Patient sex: M
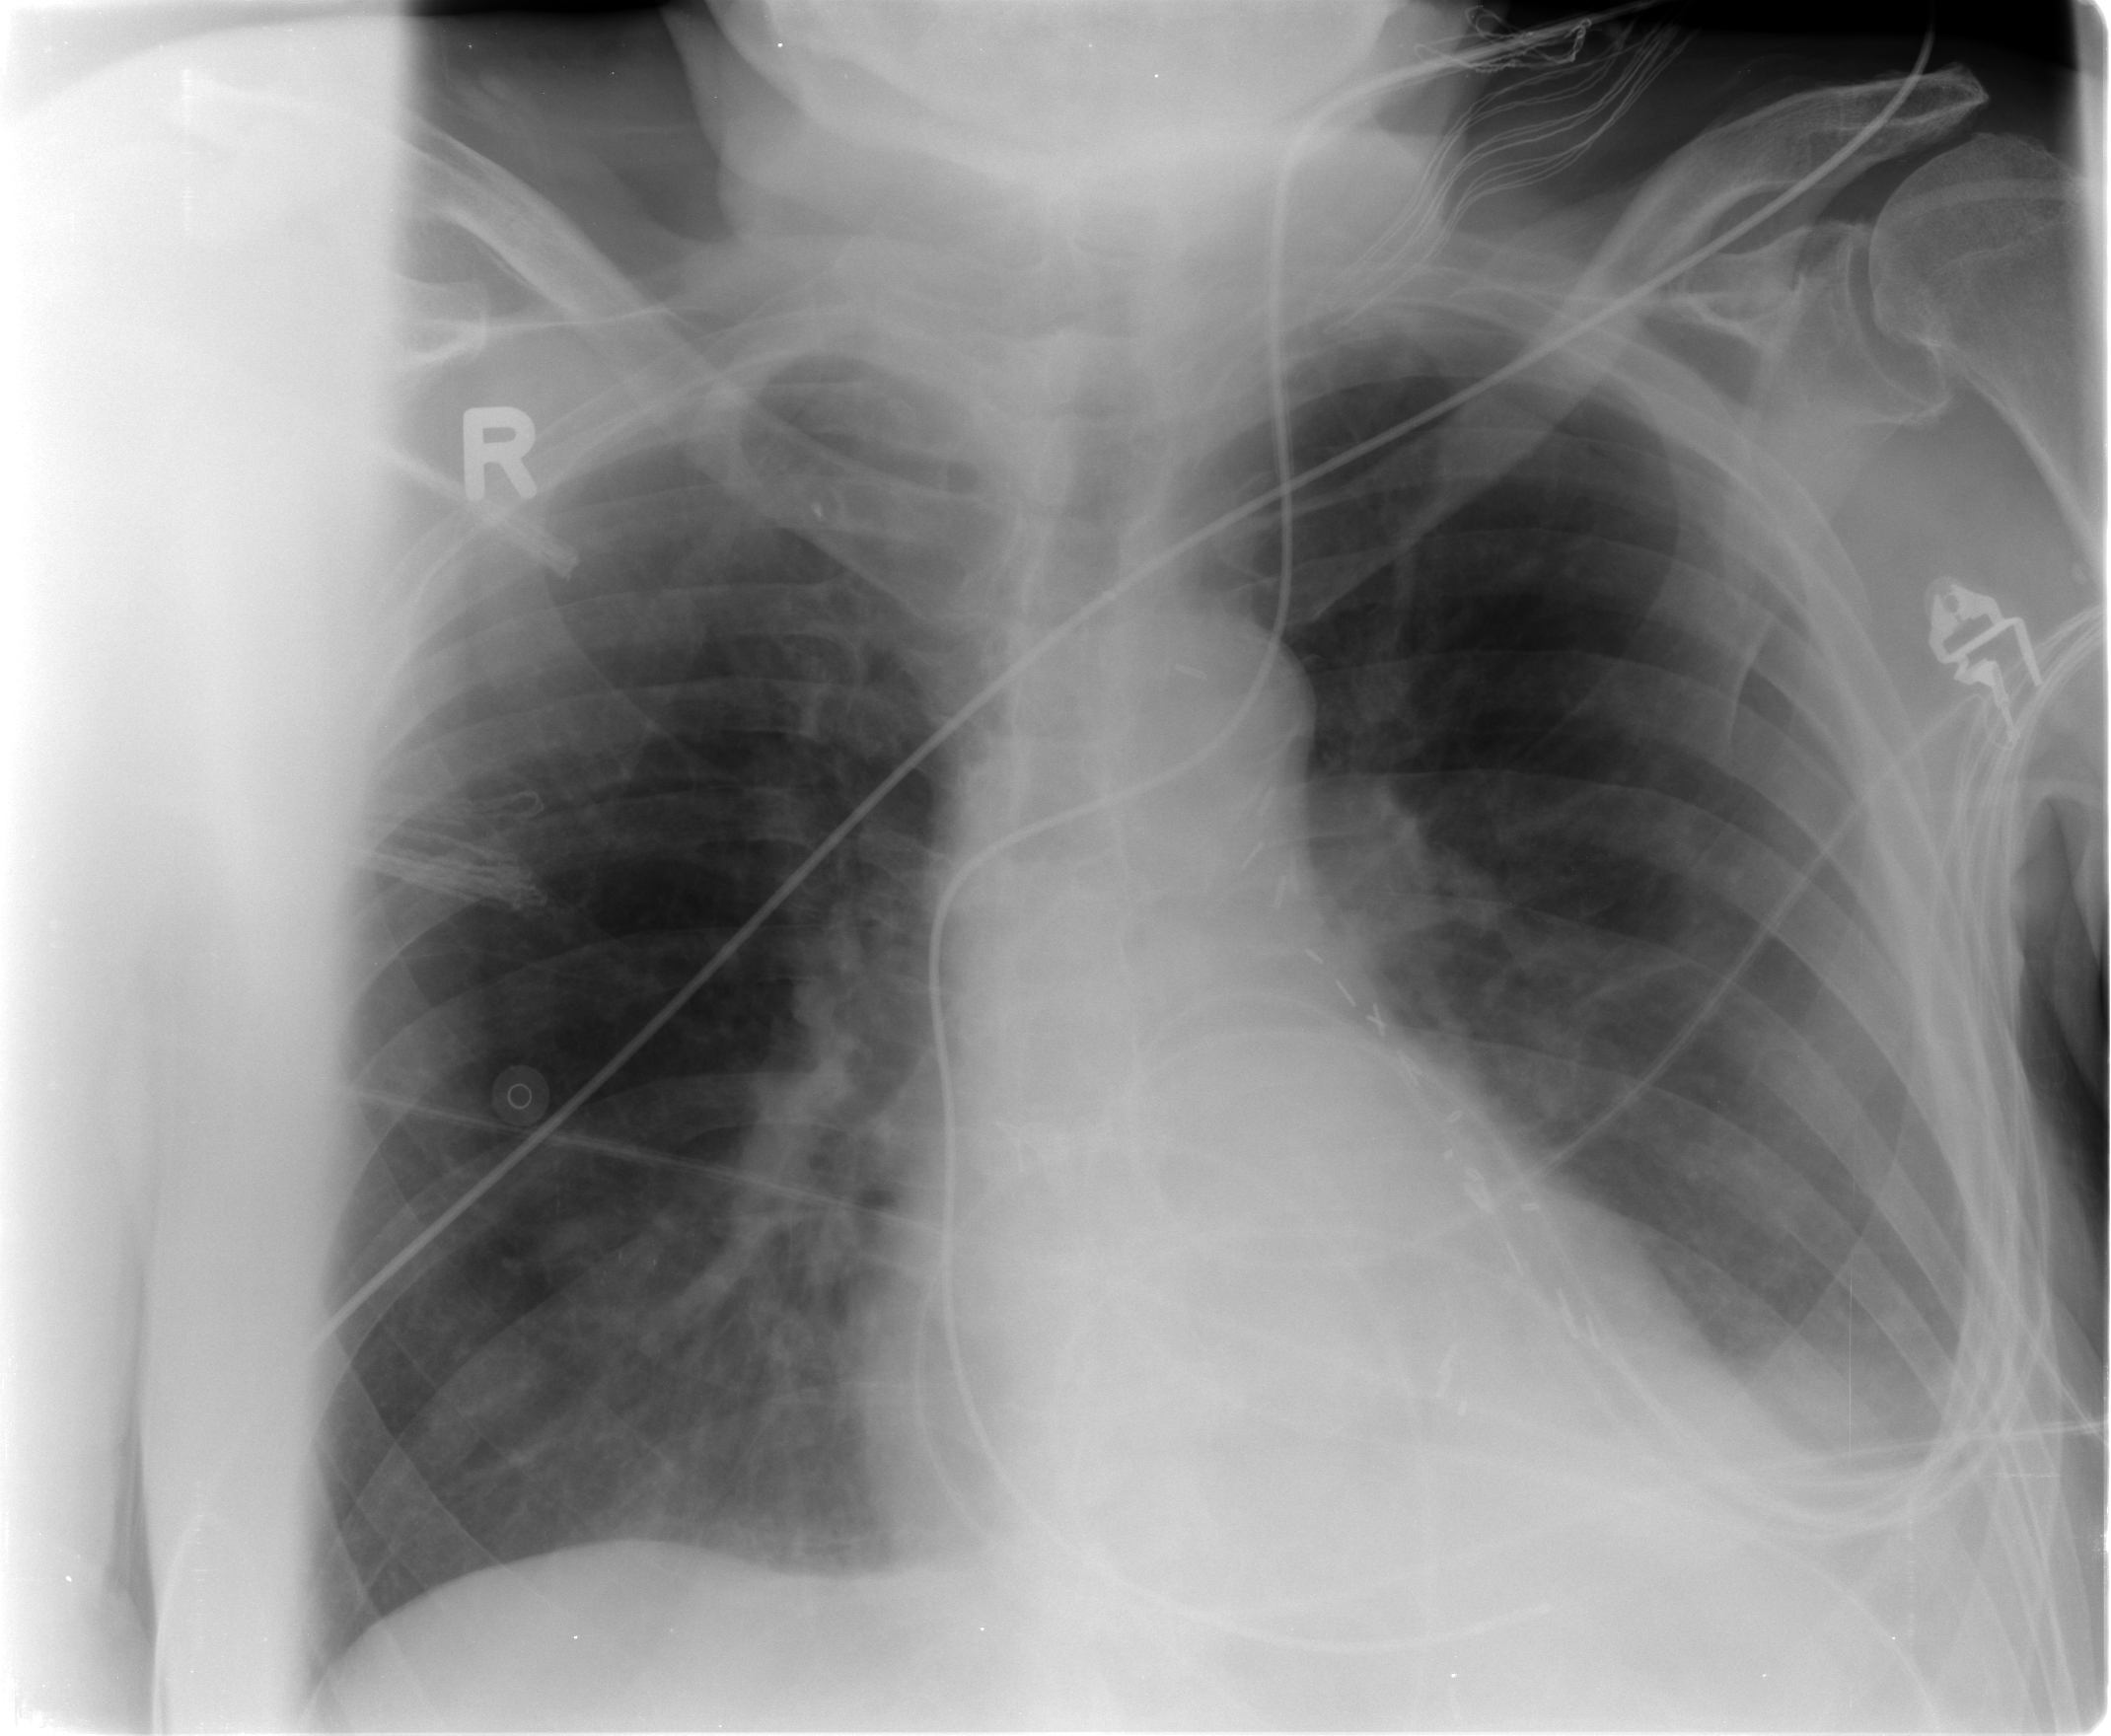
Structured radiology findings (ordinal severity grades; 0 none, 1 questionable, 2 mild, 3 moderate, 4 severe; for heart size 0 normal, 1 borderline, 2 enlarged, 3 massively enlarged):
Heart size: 0
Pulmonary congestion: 0
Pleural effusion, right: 0
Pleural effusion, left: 2
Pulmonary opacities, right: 0
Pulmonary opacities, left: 1
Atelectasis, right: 2
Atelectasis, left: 2